Milling tool wear sample.
Tool blade image: 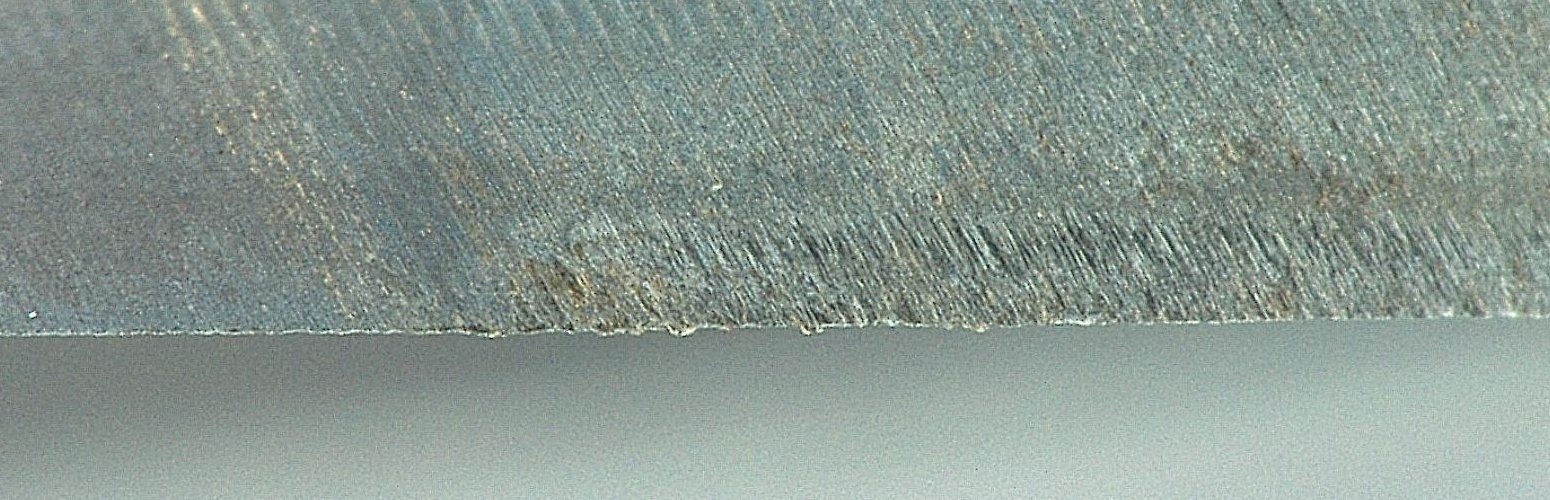
Chip image: 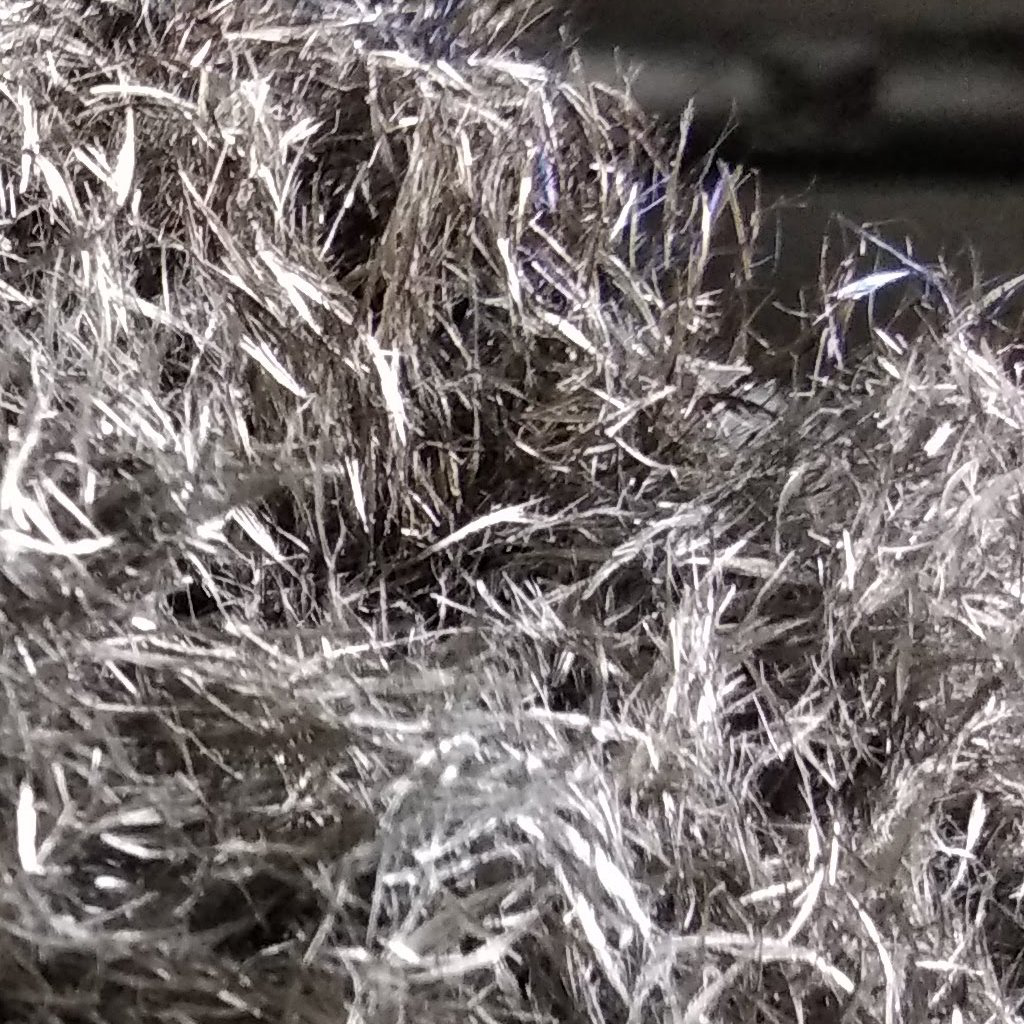
Workpiece image: 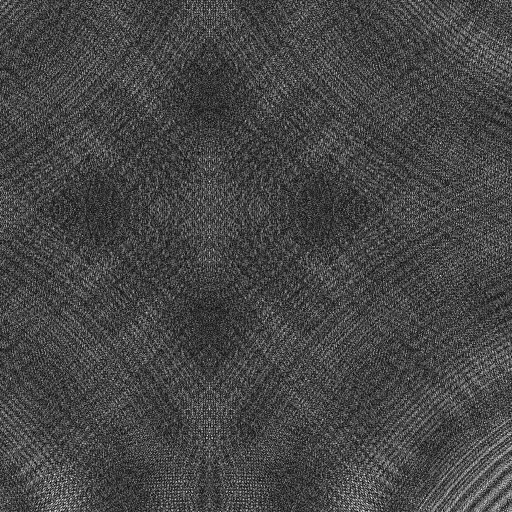
Tool wear state: sharp
Gaps: 0
Flank wear: 29.92
Overhang: 15.03
Force-signal Mel-spectrograms (X, Y, Z axes): 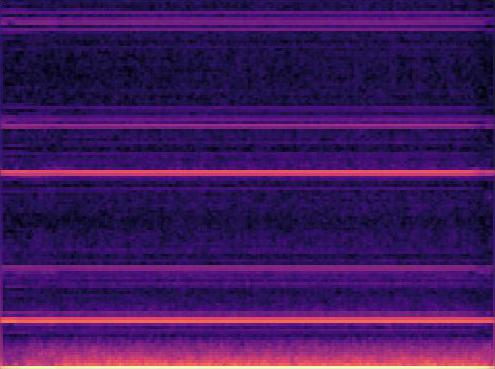 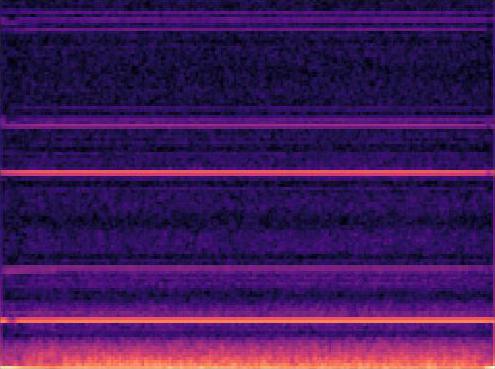 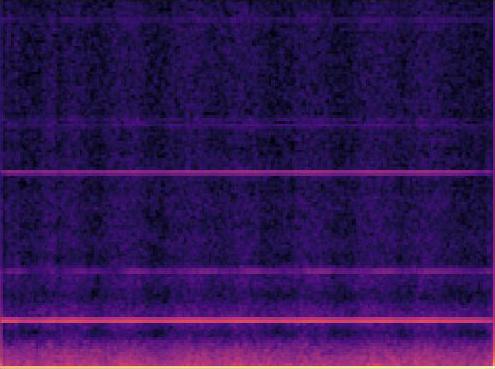
Force-signal scalograms (X, Y, Z axes): 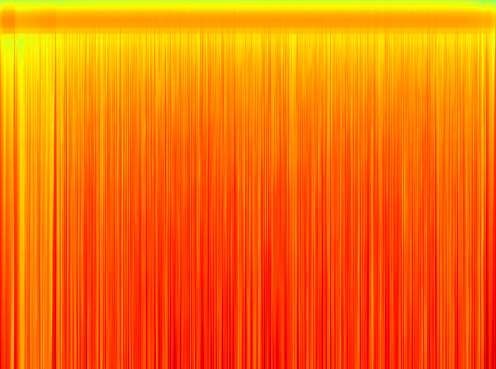 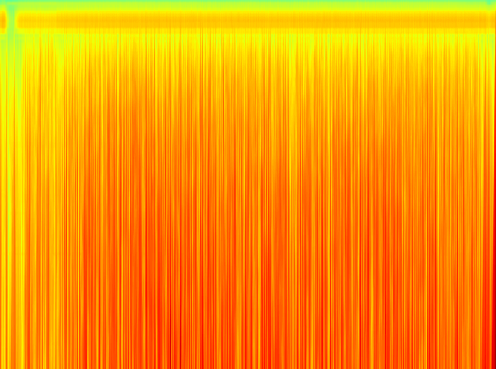 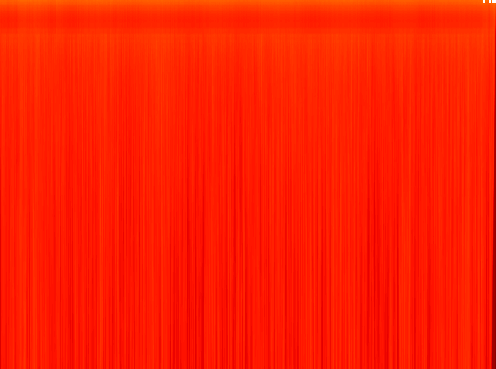
Force phase: initial_break_in_wear